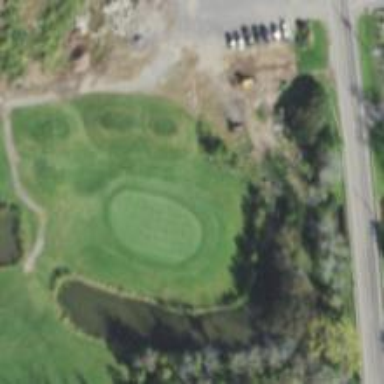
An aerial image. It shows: View of golf hole.